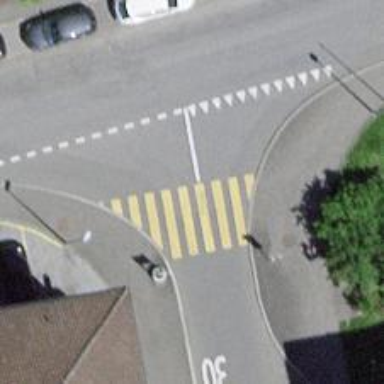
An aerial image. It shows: Zebra crossing on the road.